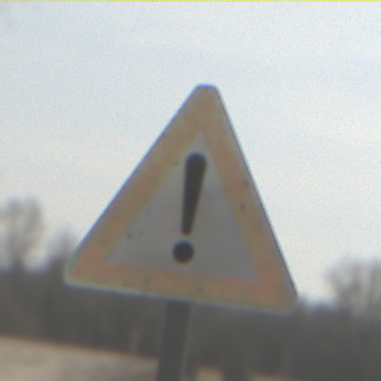
Verkehrszeichen: Gefahrenstelle
Umgebung: Outdoor, Nature
Tageszeit: MorningAfternoon
Wetter: PartlyCloudy
Licht: Natural
Jahreszeit: Winter
Kontrast: MediumContrast